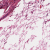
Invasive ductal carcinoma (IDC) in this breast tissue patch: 0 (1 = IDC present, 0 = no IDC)